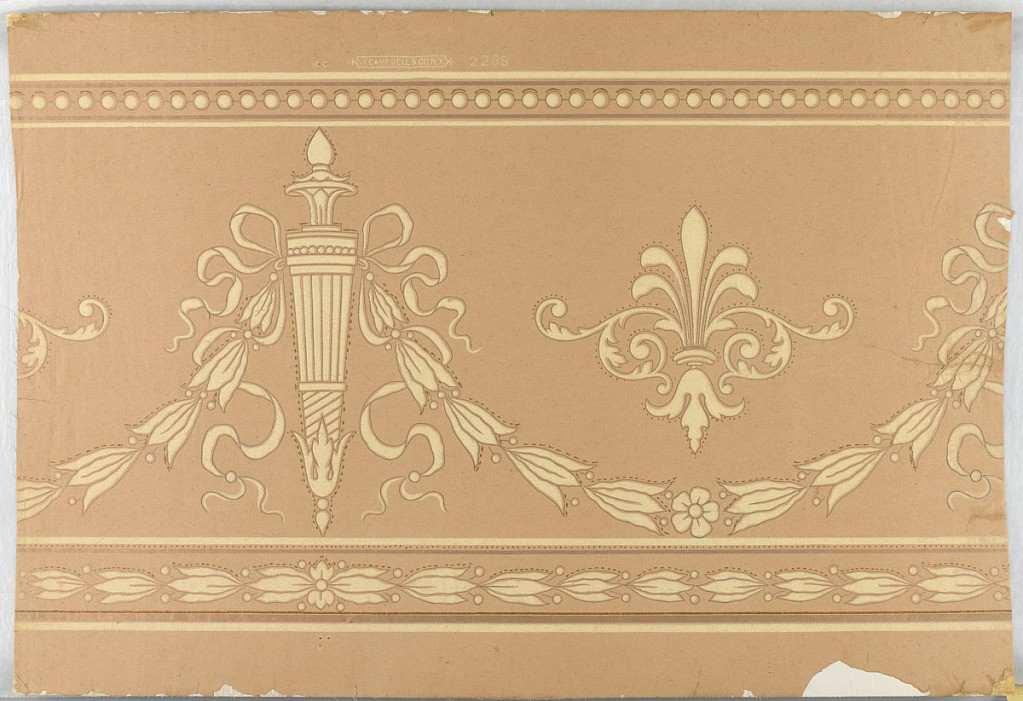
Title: Frieze
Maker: Wm. Campbell Wall Paper Company, 1872
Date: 1890–1900
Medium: Machine-printed, ingrain paper
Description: Cocoa colored rough paper with quiver, conventional iris and lily and ribbon design, borders; mica finish. Made by W. Campbell and Co. No. 2285. Printed on ingrain paper.